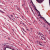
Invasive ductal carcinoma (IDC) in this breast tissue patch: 0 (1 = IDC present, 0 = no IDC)